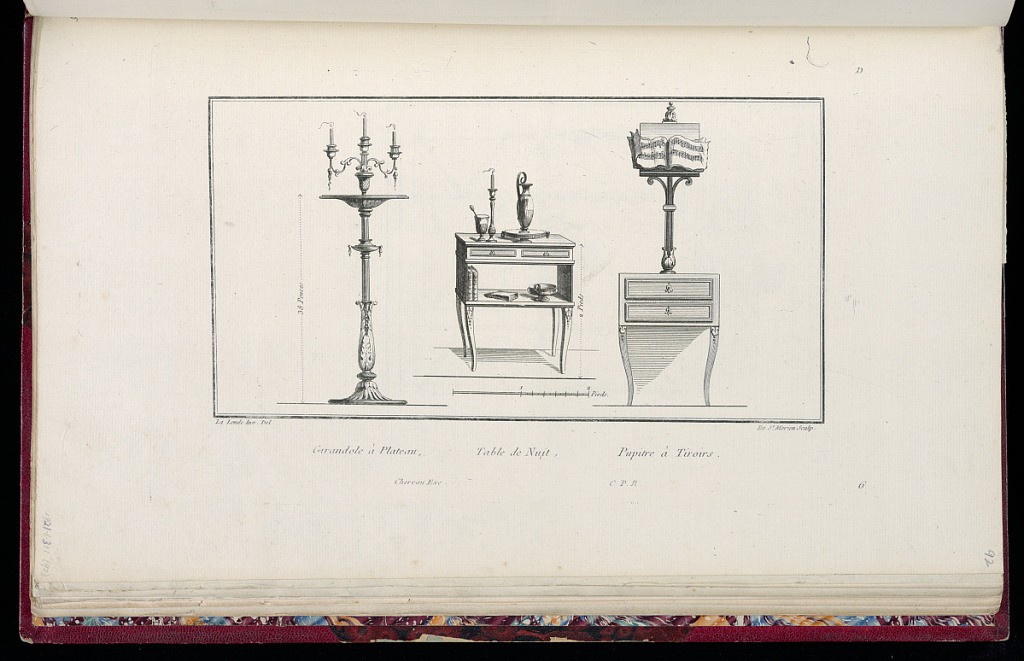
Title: Girandole à Plateau, Table de Nuit, Pupitre à Tiroirs
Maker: Richard de Lalonde, French, active 1780–96
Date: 1775-1788
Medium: Etching on off-white laid paper
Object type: Print
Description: Designs for a candlestand; a night table with candle, pitched, and books; and a small dresser with a lectern displaying sheet music. The plate is signed and numbered.